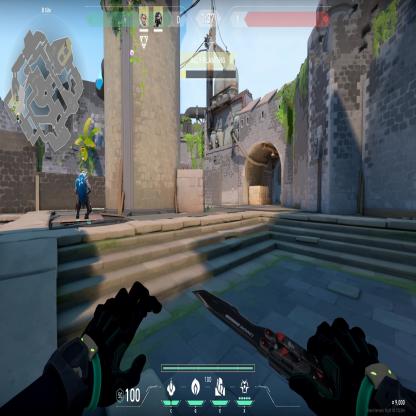
Label: teammate